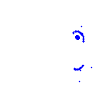
Particle: electron